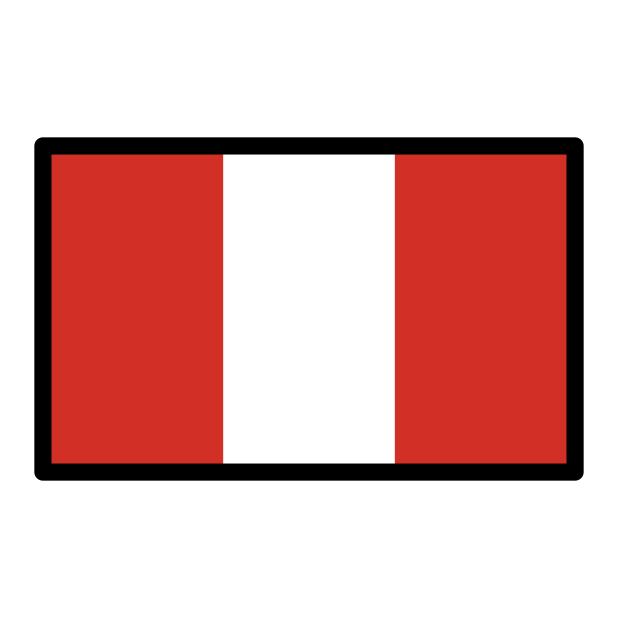
flag: Peru